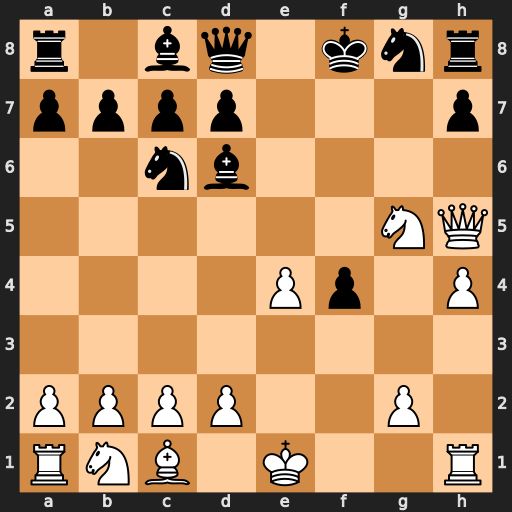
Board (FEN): r1bq1knr/pppp3p/2nb4/6NQ/4Pp1P/8/PPPP2P1/RNB1K2R
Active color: w
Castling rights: KQ
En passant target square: -
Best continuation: Qf7#